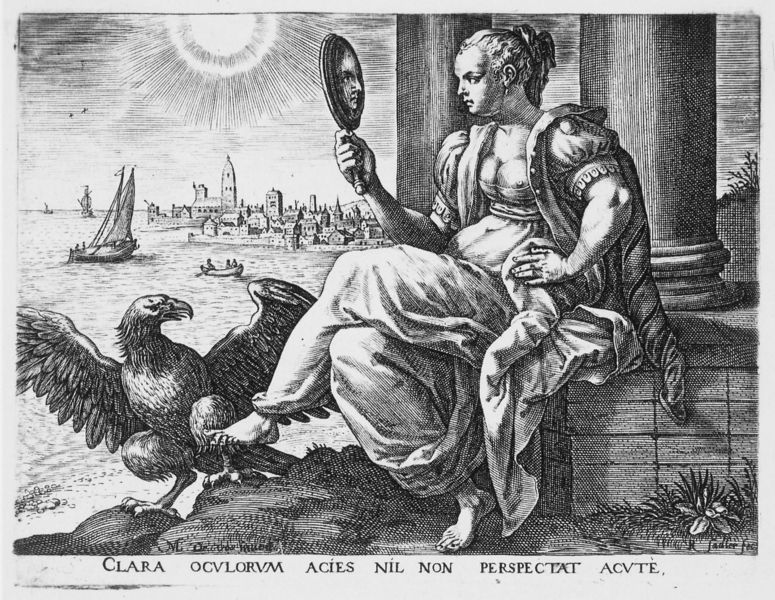
Titel: Das Sehen; aus: Die fünf Sinne
Künstler: Maarten de Vos
Schlagwörter: adler, felsen, himmel, meer, wasser, weiß, sitzen, stadt, ufer, blume, blumen, brust, busen, frau, grau, hintergrund, kleid, schwarz, skizze, säule, säulen, zeichnung, gras, gesicht, spiegel, horizont, sonne, gewand, mantel, pflanzen, boot, boote, ruder, turm, schiff, schiffe, schrift, segel, segelboot, strand, spiegelbild, segelschiff, hafen, ruderboot, bucht, buch, fuss, druck, radierung, stich, text, bleistift, sonnenstrahlen, tempel, basis, kupferstich, mirror, straheln, götti, clara, gü